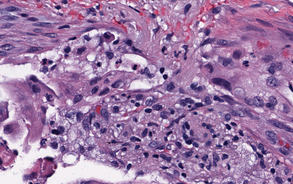
Tumor epithelial tissue: yes
Tumor-associated stroma tissue: yes
Normal tissue: no